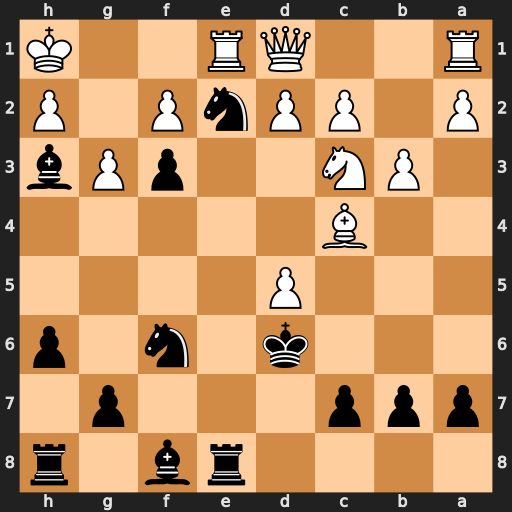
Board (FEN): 4rb1r/ppp3p1/3k1n1p/3P4/2B5/1PN2pPb/P1PPnP1P/R2QR2K
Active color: b
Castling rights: -
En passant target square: -
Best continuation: Bg2#